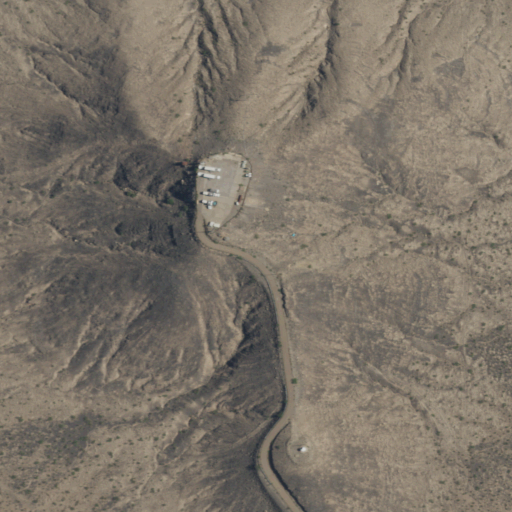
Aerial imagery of mountain in New Mexico named Tularosa Peak containing shrub and grassland